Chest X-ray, AP view. Patient: 56 years old, sex M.
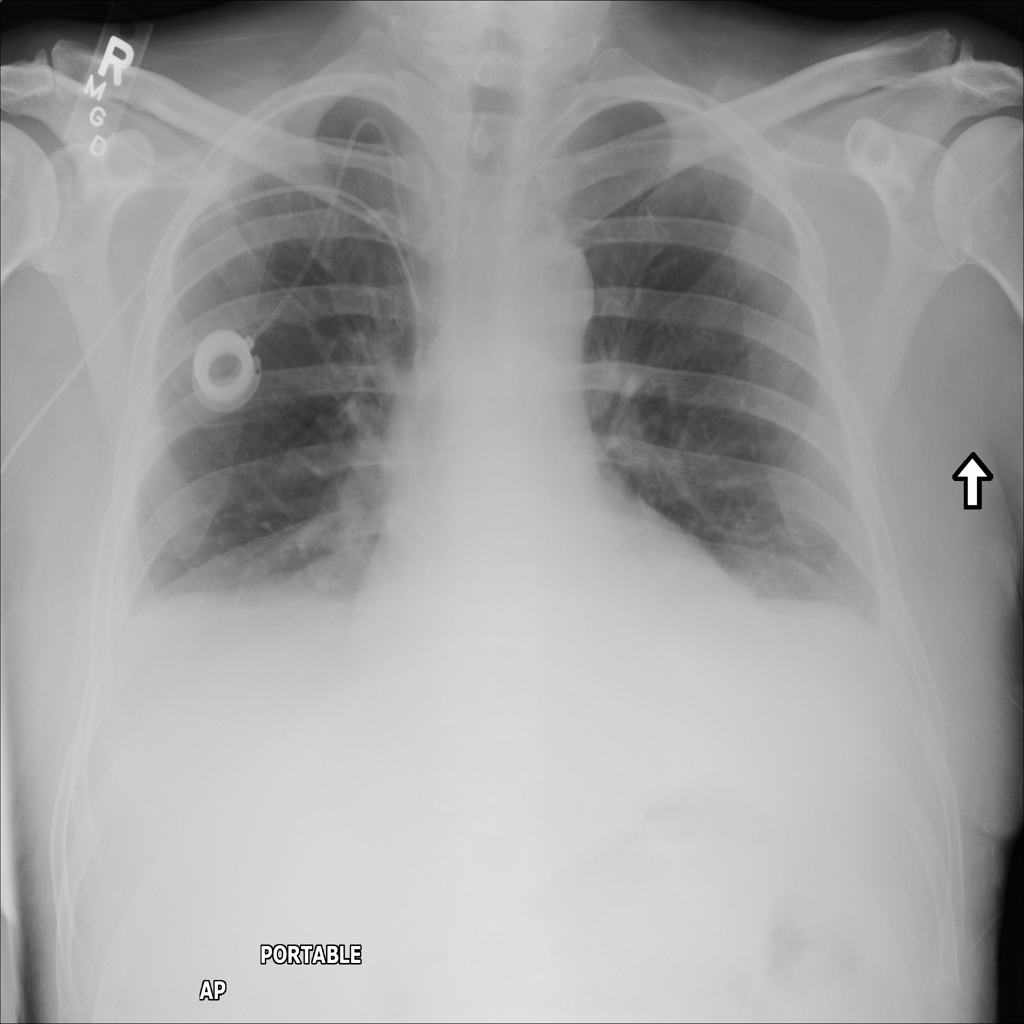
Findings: Effusion